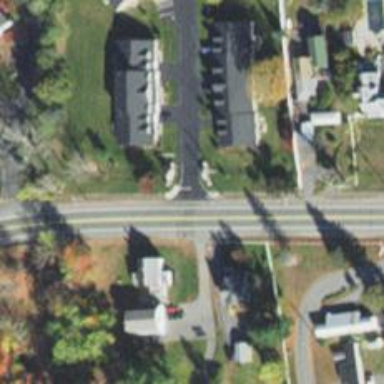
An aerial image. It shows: Unmarked road crossing.